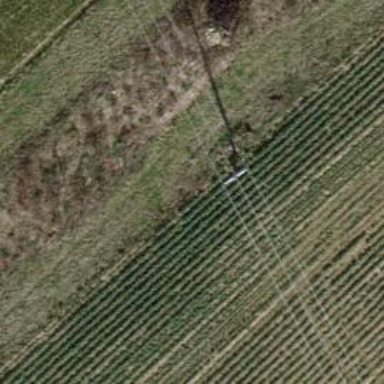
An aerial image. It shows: Minor power line with 3 cables.